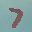
Label: 7